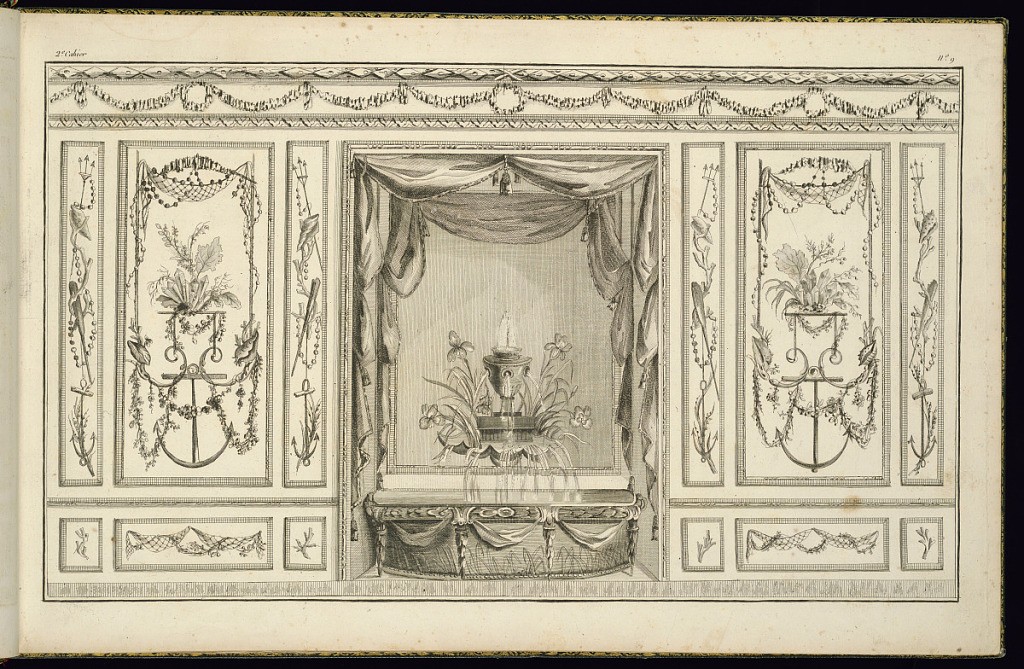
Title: Interior Wall Elevation with a Bath
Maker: Pierre Ranson, French, 1736–1786
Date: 1777-79
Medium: Etching and engraving on laid paper
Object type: Print
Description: A design for an interior wall featuring ornately painted panels and a bath with a wall-mounted fountain in a central niche. The panels are decorated with pearls, nets, coral, anchors, shells, leaves, crystals, tridents, and wave motifs. The wall-mounted fountain is in the shape of a vase, surrounded by flowers, leaves, and a large shell below. The basin of the bath is decorated with festoons of textiles, wave motifs and leaves. There is a hanging curtain with tassels framing the niche. The plate is numbered.